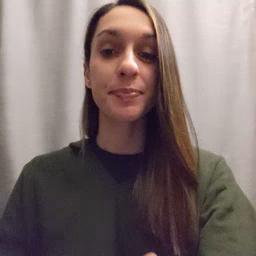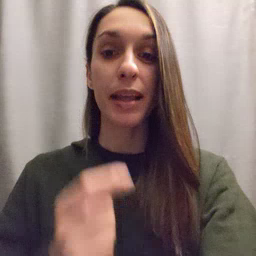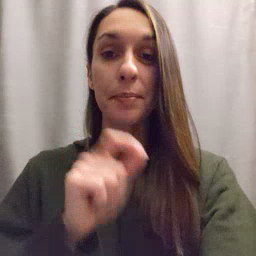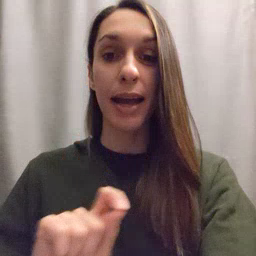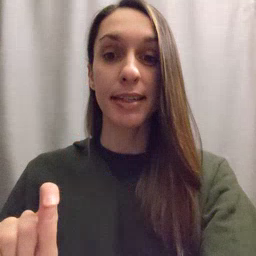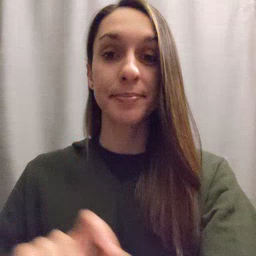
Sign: pen